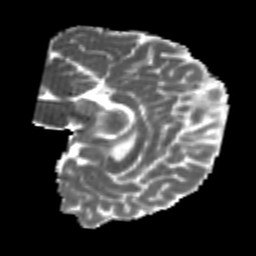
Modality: MD
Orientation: sagittal
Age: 24
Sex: male
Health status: healthy
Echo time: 0.074 s